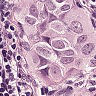
Metastatic tissue present: yes